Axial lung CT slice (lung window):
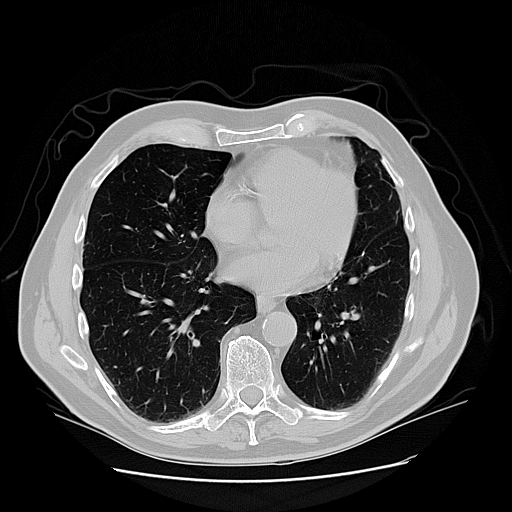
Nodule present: no